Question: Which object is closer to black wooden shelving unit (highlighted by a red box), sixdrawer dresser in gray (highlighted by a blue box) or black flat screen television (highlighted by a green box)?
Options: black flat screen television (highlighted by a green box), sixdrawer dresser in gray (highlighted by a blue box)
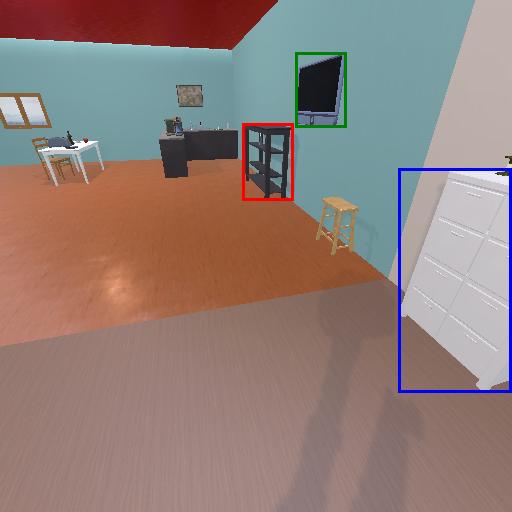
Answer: black flat screen television (highlighted by a green box)